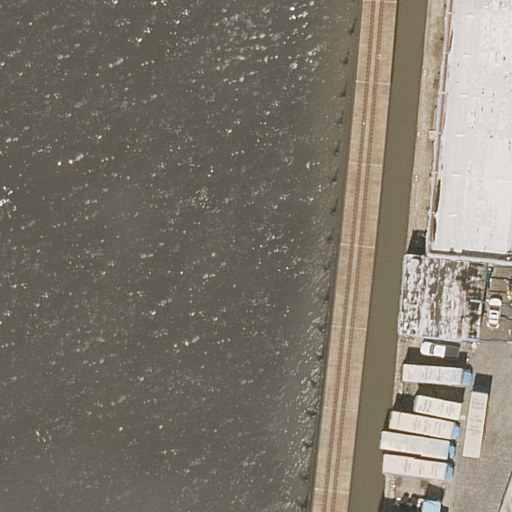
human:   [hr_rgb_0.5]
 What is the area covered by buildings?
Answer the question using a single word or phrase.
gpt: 1013m2

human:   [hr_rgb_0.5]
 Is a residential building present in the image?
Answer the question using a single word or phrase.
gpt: yes

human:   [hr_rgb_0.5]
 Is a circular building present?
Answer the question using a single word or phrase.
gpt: no

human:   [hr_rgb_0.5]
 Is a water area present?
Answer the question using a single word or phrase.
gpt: yes

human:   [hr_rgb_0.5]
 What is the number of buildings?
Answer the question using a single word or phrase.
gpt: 1

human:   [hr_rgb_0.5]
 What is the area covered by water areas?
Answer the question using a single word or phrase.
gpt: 7001m2

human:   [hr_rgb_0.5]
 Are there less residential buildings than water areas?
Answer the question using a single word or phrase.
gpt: no

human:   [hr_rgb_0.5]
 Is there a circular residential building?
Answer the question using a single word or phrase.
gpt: no

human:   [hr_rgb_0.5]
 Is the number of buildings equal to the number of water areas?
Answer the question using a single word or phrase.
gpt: yes

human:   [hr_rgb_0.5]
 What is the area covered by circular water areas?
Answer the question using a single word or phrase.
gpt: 0m2

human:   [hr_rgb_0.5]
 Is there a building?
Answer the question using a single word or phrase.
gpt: yes

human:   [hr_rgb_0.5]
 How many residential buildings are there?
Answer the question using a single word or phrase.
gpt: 1

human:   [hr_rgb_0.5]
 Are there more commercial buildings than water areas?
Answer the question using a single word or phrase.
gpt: no

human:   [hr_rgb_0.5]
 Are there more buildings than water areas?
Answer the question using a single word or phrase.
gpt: no

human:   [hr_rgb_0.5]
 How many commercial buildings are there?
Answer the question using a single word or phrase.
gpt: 0

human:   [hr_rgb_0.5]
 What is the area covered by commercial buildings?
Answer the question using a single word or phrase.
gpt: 0m2

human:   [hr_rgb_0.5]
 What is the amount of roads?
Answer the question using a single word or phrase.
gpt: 0

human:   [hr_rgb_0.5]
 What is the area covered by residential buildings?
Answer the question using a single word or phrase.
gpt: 1013m2

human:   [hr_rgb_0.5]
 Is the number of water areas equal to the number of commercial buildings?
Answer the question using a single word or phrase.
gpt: no

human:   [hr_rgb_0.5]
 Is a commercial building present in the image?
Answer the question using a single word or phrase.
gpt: no

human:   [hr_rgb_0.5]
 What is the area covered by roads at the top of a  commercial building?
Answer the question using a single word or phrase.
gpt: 0m2

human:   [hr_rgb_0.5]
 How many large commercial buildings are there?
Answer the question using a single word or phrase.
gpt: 0

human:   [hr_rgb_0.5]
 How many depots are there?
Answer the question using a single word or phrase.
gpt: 0

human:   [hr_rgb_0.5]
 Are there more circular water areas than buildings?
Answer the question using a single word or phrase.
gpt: no

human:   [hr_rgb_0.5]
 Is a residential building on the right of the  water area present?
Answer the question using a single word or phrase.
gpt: yes

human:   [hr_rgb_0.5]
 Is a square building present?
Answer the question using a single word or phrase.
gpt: no

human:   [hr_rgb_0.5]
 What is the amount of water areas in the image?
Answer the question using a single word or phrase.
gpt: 1

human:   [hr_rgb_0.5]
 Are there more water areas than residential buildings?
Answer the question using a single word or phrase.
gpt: no

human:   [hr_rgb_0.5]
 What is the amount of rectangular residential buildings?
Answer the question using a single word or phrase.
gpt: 0

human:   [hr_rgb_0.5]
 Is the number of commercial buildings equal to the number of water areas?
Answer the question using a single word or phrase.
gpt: no

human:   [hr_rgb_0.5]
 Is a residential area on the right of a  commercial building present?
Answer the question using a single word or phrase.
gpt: no

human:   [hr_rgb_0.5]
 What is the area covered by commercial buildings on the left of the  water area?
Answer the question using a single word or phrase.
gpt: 0m2

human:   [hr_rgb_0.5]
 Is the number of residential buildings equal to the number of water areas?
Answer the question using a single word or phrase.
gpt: yes

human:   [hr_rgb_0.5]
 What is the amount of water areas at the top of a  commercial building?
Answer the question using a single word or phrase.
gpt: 0

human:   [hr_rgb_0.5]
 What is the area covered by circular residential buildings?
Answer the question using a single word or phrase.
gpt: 0m2

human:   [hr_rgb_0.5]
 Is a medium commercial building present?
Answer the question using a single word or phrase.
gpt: no

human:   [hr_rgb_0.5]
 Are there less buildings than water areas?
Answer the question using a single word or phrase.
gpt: no

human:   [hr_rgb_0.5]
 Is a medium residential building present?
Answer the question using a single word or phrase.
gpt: no

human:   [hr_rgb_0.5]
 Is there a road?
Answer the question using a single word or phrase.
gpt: no

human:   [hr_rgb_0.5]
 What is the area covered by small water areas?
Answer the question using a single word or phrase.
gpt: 0m2

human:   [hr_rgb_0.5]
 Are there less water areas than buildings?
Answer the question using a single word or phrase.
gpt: no

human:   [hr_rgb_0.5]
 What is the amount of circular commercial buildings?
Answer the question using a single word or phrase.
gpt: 0

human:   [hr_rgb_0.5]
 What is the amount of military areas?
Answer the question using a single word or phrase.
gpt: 0

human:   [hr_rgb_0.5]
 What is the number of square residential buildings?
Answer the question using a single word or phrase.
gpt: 0

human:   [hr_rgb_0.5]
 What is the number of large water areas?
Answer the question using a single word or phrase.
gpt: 1

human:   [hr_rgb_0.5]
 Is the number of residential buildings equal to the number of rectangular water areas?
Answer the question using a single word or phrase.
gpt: yes

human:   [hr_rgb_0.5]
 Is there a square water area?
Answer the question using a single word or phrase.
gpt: no

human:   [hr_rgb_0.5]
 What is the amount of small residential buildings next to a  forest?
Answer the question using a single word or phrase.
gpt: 0

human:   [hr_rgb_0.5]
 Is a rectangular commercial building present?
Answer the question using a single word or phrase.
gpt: no

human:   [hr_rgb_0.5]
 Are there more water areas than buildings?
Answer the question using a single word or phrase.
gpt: no

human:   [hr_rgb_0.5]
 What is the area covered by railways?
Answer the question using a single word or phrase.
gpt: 0m2

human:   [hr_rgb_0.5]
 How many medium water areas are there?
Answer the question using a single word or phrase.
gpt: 0

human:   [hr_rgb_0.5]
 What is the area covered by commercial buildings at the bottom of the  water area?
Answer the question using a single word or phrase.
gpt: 0m2

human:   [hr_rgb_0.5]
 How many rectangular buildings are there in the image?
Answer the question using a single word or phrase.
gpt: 0

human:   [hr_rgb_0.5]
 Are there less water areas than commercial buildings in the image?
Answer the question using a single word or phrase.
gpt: no

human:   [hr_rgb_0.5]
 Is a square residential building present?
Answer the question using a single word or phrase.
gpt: no

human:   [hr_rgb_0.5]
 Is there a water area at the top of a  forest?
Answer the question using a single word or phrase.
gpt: no

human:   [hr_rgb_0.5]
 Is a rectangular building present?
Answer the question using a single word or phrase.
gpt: no

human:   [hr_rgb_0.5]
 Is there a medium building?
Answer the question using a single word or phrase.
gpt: no

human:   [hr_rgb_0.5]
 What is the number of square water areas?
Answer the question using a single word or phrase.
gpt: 0

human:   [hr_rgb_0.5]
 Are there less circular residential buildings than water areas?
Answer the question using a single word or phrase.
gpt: yes

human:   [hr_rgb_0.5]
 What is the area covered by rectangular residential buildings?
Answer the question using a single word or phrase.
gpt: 0m2

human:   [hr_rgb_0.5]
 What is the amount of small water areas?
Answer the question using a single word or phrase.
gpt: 0

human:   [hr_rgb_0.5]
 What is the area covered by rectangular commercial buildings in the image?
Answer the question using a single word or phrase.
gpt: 0m2